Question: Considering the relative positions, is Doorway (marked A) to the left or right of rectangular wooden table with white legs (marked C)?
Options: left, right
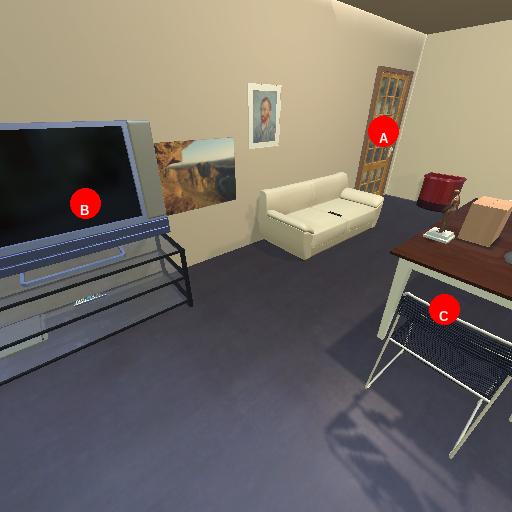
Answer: left